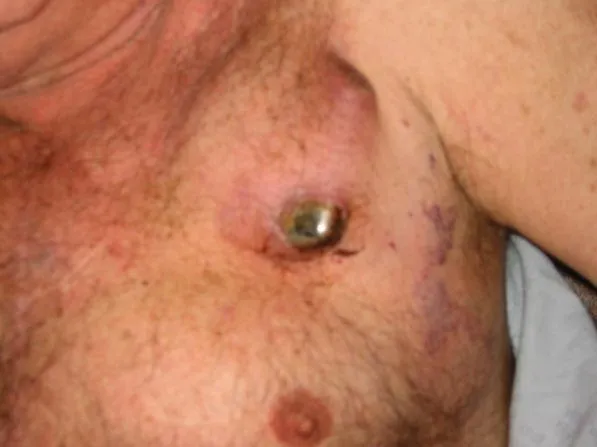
Erosion of the AICD through the skin. Note upper right corner of subcutaneous pocket shows severe erythema with signs of pre-erosion.
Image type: medical_photograph (other_medical_photograph)